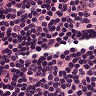
Metastatic tissue present: no